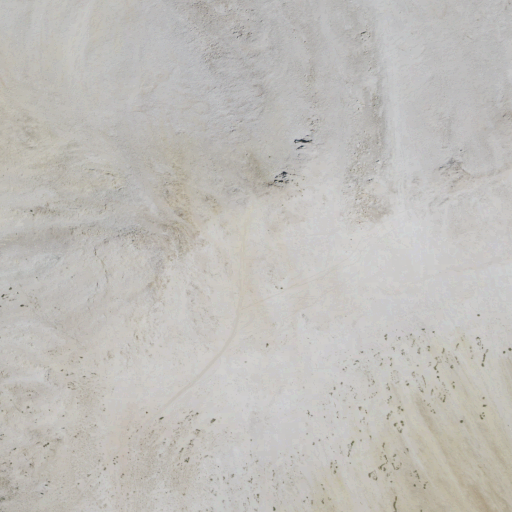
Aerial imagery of mountain in California named South Sister containing barren land, shrub, and grassland